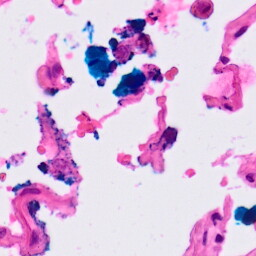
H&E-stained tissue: Lung